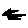
Label: zigzag